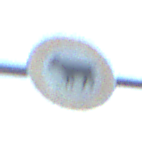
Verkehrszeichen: VerbotViehtrieb
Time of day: SunriseSunset
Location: Outdoor (Nature)
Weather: Clear
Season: NotSpecified
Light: Natural